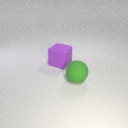
large purple rubber cube to the left of large green rubber sphere